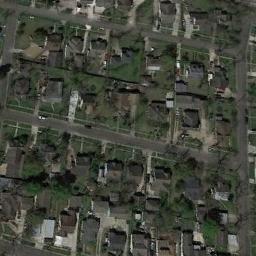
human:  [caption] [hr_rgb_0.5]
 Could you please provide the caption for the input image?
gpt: Most of the houses in the residential area are square .

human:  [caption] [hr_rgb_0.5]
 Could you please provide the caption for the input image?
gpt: The dense residential is next to the road and some trees .

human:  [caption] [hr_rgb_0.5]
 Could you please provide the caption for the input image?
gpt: In densely populated areas there are many roads and neatly lined houses and trees and a few swimming pools .

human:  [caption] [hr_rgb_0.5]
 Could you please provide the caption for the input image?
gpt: A dense residential area has a lot of greenery and lots of houses neatly arranged while some roads go through the residential area .

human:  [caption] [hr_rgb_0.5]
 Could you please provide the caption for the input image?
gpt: There are many black buildings with lawns around on dense residential area .